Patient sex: M
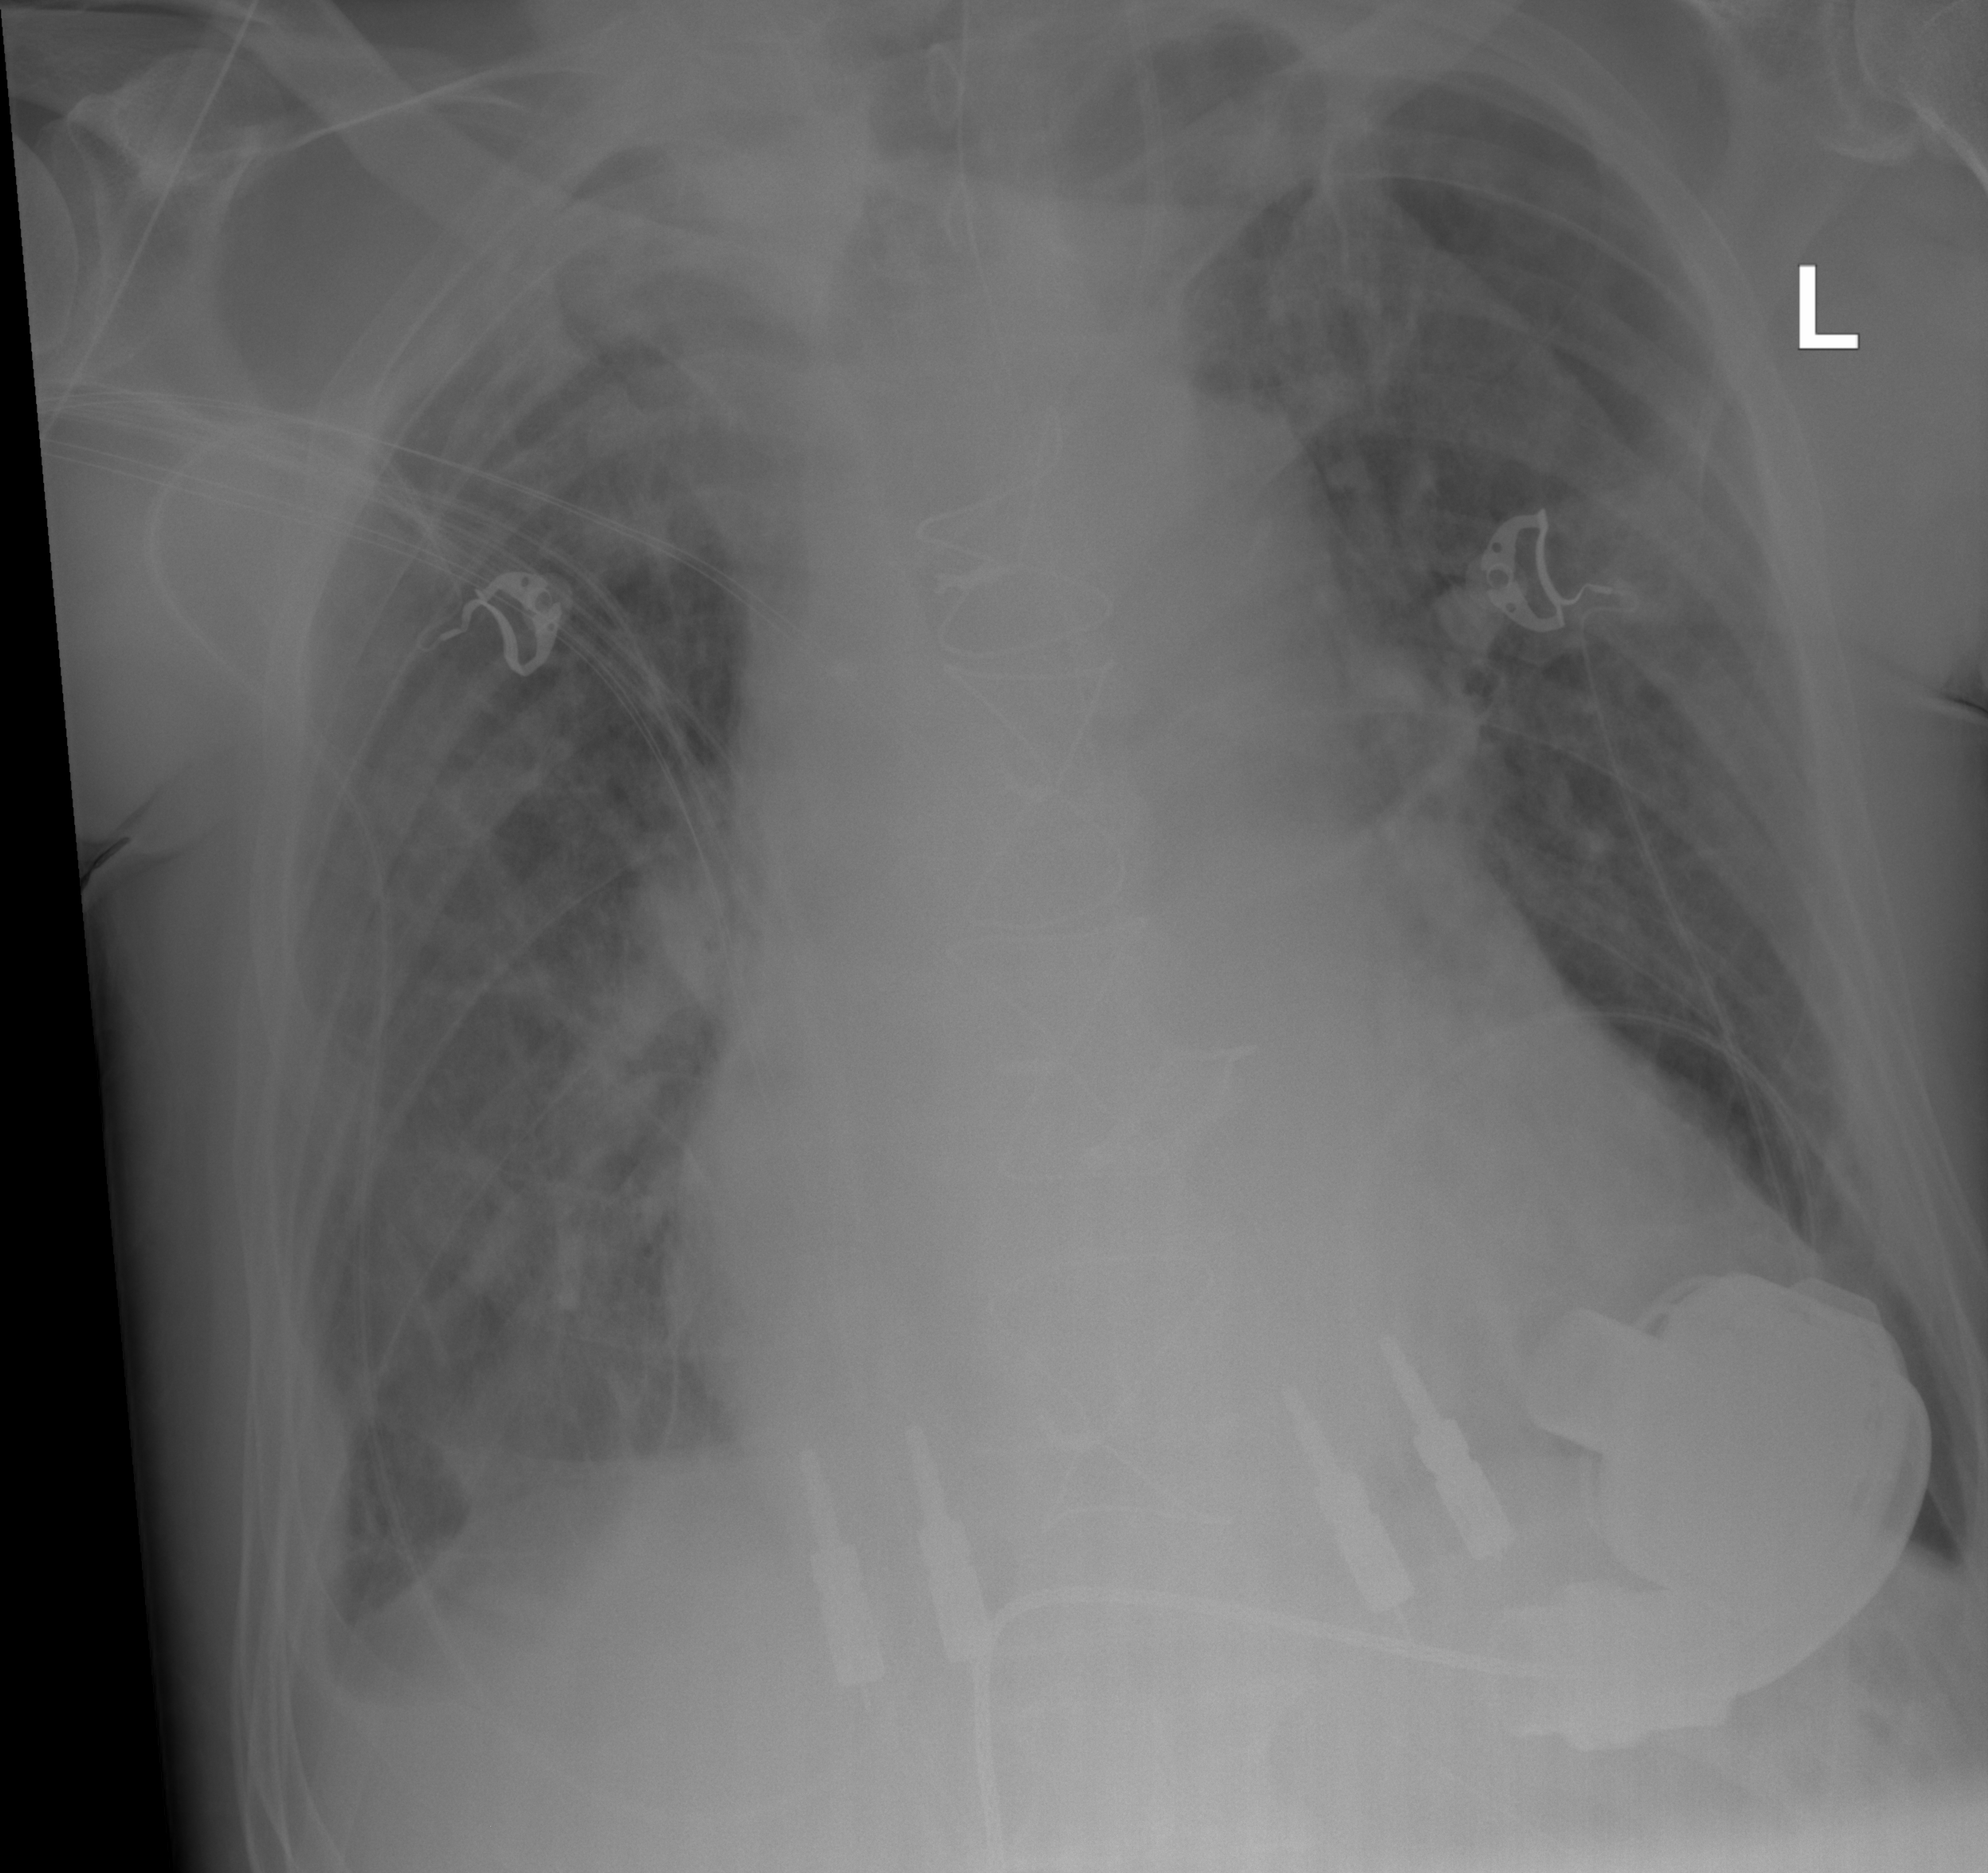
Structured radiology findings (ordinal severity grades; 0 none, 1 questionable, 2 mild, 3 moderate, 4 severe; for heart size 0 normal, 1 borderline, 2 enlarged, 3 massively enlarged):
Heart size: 2
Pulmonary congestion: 2
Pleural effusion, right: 0
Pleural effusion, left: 0
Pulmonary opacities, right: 2
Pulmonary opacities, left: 2
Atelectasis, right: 2
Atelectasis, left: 2